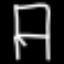
Label: chair